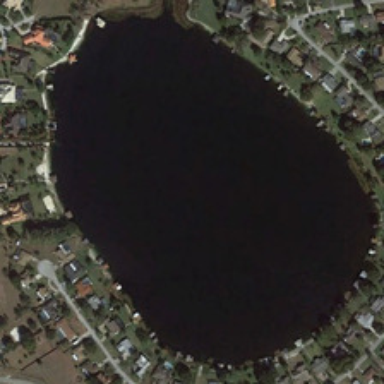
Many buildings and green trees are around a circle pond .